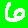
Digit: 6